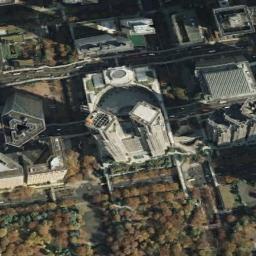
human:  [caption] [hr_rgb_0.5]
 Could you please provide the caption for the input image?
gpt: In a business district there are several tall buildings of different shapes and several roads with many cars and many trees .

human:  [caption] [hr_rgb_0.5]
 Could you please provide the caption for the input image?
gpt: There are some cars parked in the top right corner .

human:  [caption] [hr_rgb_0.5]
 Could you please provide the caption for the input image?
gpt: The commercial area is consist of many buildings next to the trees .

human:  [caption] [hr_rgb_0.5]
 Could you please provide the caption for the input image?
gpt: A white building beside many yellow trees on a commercial area .

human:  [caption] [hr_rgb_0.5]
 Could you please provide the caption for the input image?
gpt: A commercial area with lots of buildings is next to the forest .